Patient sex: F
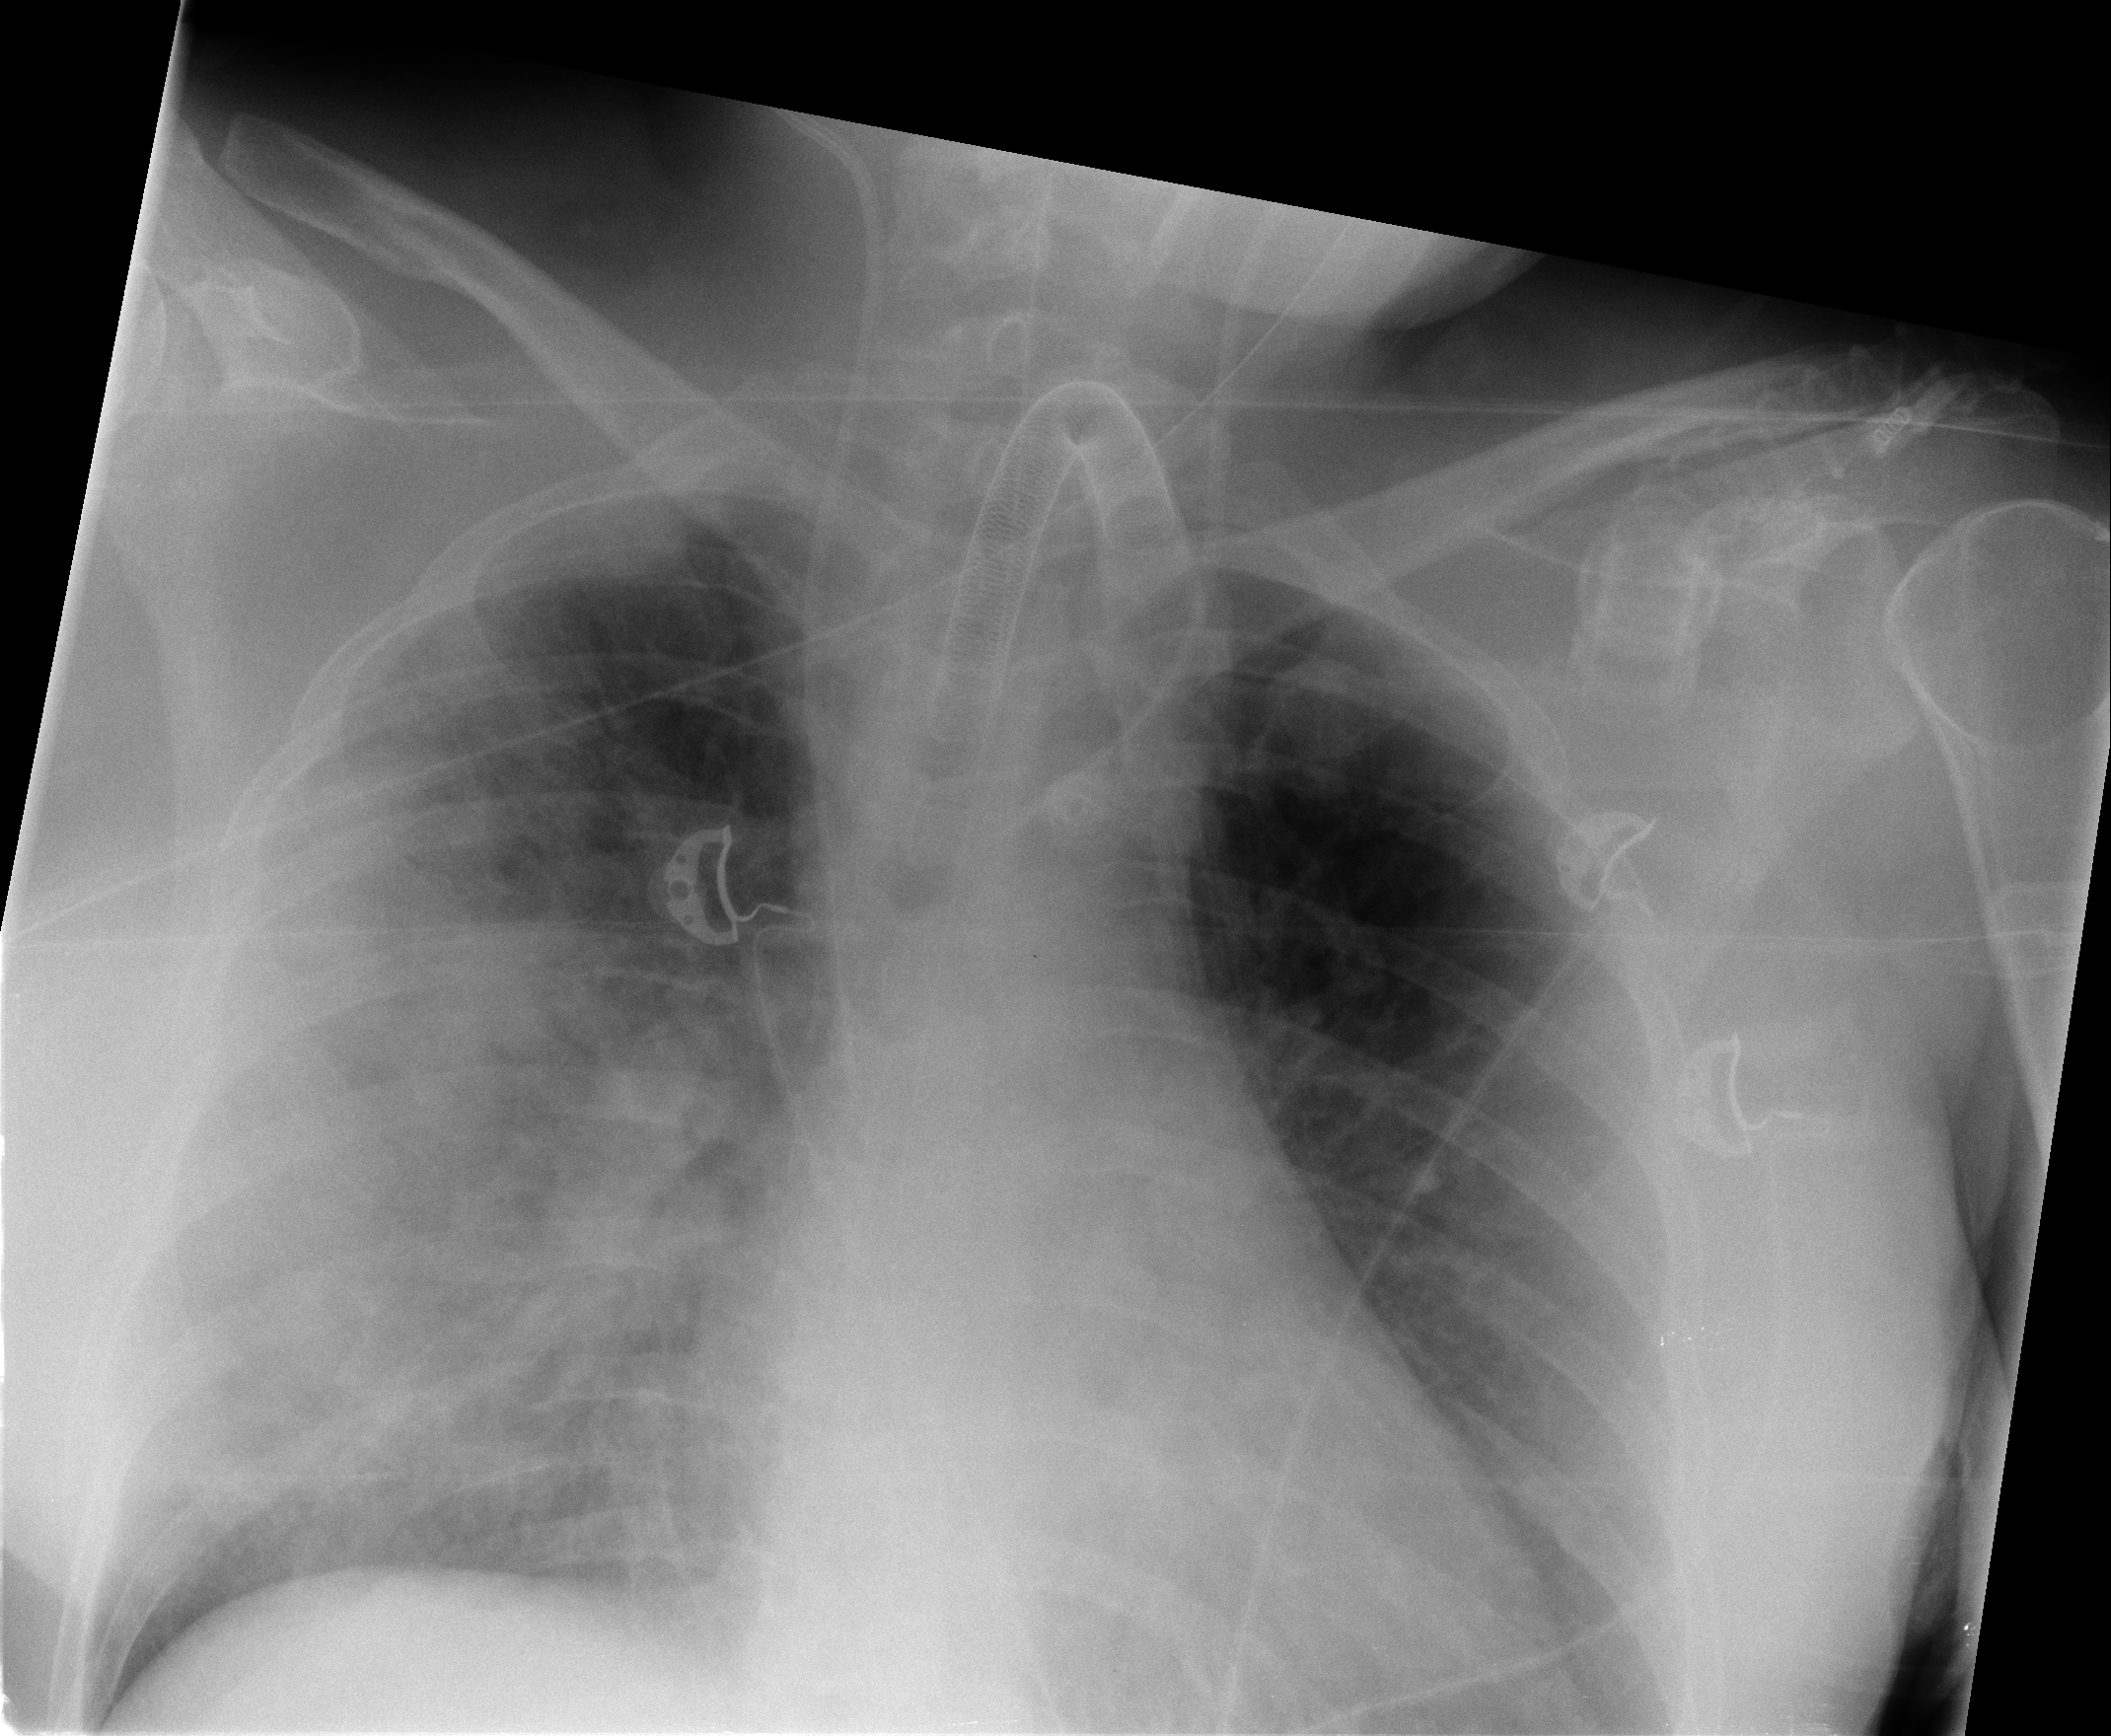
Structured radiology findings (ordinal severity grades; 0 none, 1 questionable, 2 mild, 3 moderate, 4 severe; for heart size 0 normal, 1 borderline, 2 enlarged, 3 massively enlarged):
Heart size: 0
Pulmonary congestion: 2
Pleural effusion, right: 2
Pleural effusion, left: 2
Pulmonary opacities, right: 4
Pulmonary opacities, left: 3
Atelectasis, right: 4
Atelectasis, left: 2